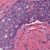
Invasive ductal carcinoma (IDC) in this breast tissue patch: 0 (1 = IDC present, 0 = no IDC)